Question: I have a panel which is used as a part of card layout. The panel uses 'GridBagLayout'. I add two components to it: 'JTextArea' with fill set to BOTH and 'JTextField' with fill set to horizontal. They are only taking up the horizontal space.
'''
// Chat card setup
JPanel chatCard = new JPanel(new GridBagLayout());
gc = new GridBagConstraints();
gc.gridx = 0;
gc.gridy = 0;
gc.fill = GridBagConstraints.BOTH;
gc.weightx = 2;
chatArea = new JTextArea();
chatCard.add(chatArea,gc);
gc.gridx = 0;
gc.gridy = 1;
gc.fill = GridBagConstraints.HORIZONTAL;
gc.anchor = GridBagConstraints.PAGE_END;
gc.weightx = 2;
JTextField msgField = new JTextField();
msgField.setActionCommand("SendText");
msgField.addActionListener(listener);
chatCard.add(msgField, gc);
'''
It currently looks like this

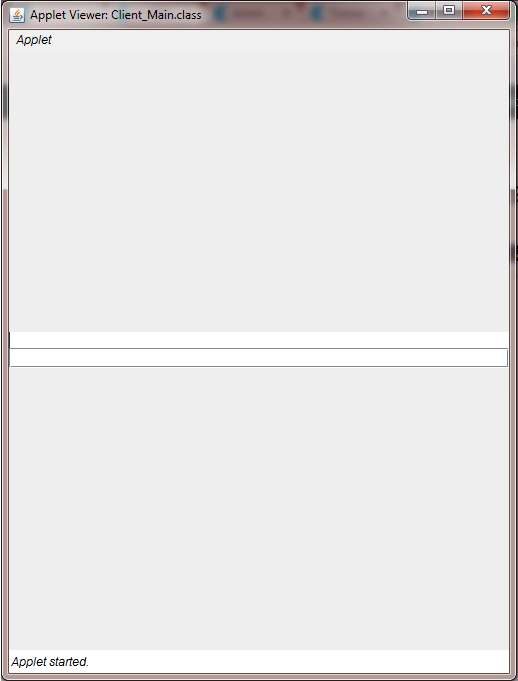
Answer: Try with 'gc.weighty'
'''
...
gc.weightx = 2;
gc.weighty=1;
chatArea = new JTextArea();
...
JScrollPane scrollPane=new JScrollPane(chatArea);
chatCard.add(scrollPane,gc);
...
...
gc.weightx = 2;
gc.weighty=0;
JTextField msgField = new JTextField();
...
'''
'JTextArea''JScrollPane'
'gc.insets=new Insets(5, 5, 5, 5);'
Snapshot: